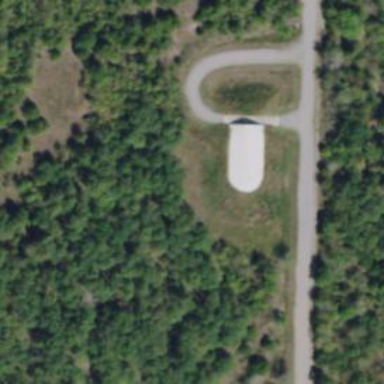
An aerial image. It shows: Military bunker.